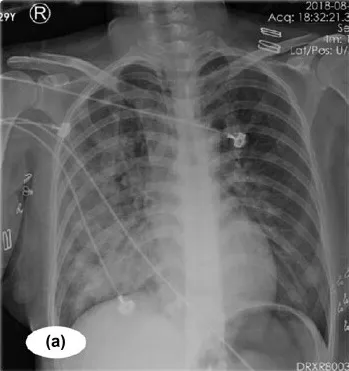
Radiologic examination of the patient. (a) Chest X-ray showing serious interstitial and alveolar oedema.
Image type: radiology (x_ray)